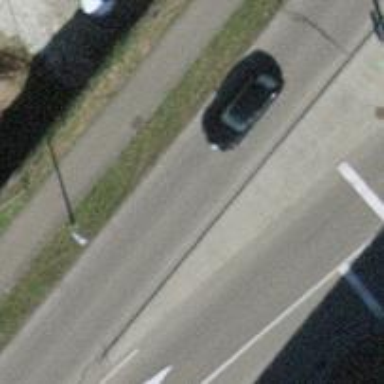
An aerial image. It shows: Primary highway with separate asphalt sidewalk.